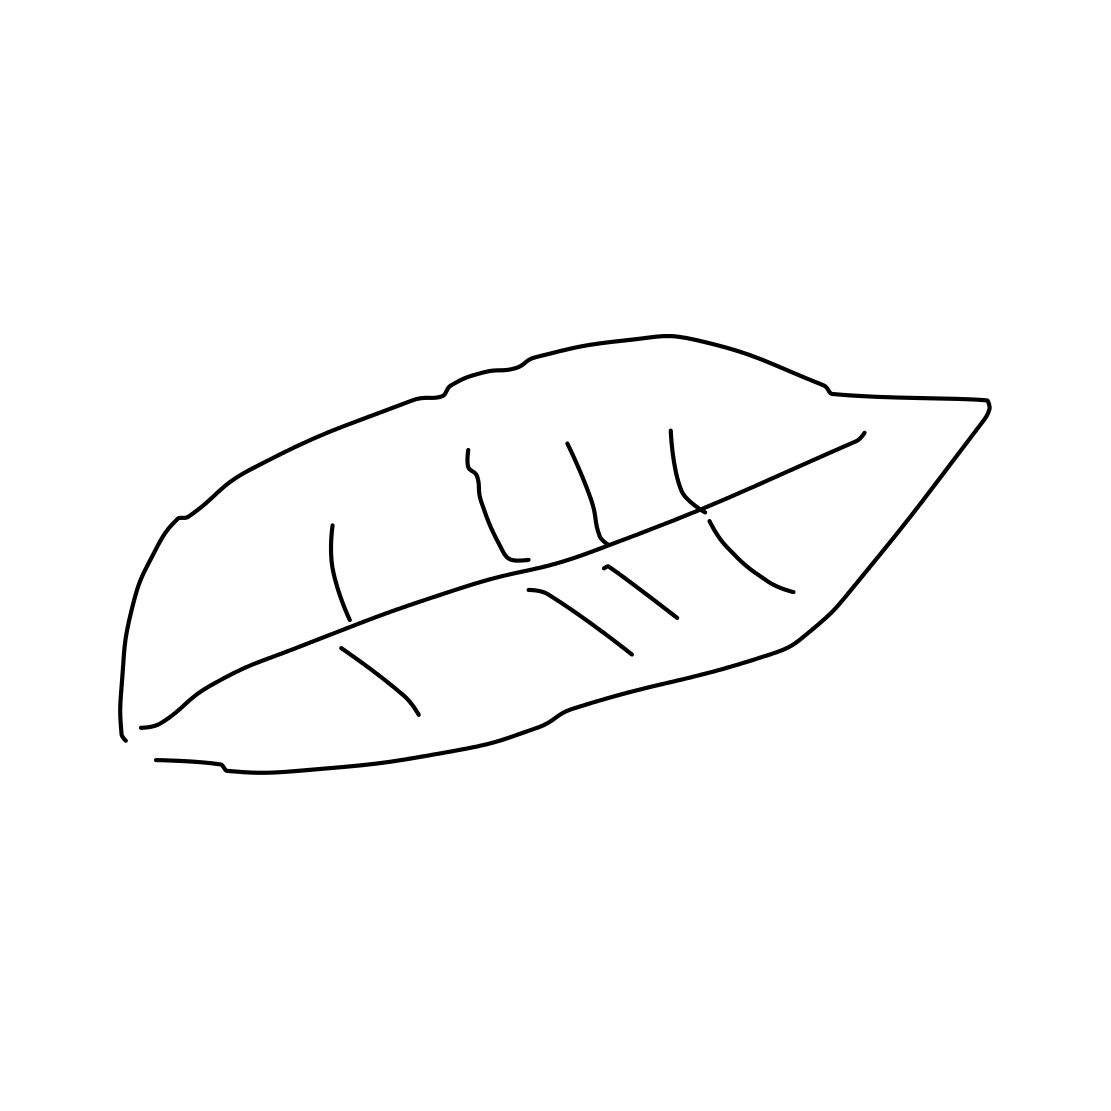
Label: leaf